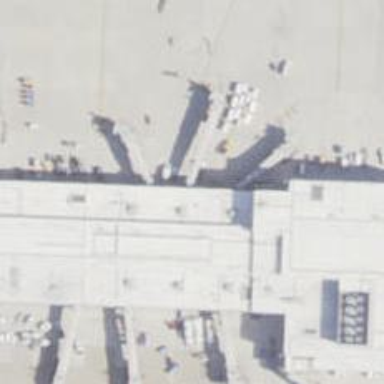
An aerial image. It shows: Airport gate.